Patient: sex M, age 66
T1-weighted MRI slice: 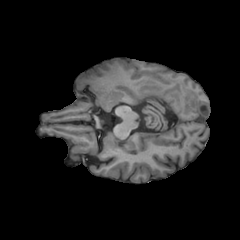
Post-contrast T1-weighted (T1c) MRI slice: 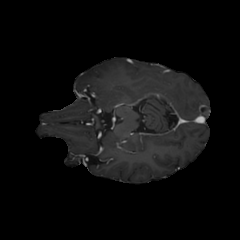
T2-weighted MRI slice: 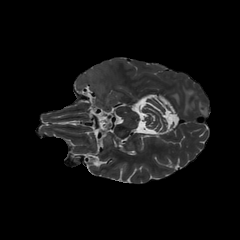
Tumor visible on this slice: yes
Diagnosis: Glioblastoma, IDH-wildtype
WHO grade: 4